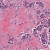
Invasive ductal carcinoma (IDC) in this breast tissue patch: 1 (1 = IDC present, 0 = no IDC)